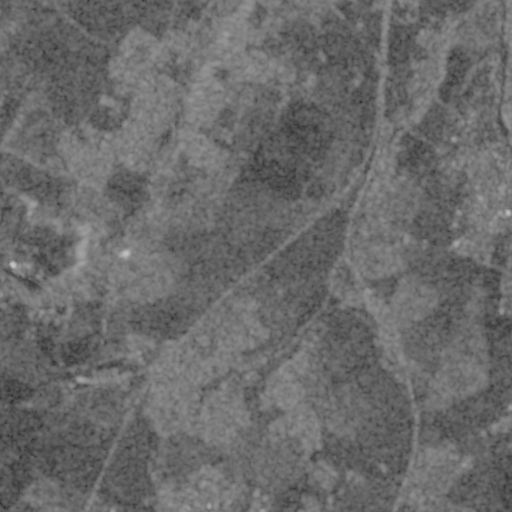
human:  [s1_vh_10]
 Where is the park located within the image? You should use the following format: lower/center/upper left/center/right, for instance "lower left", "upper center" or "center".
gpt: The park is located in the lower right of the image.
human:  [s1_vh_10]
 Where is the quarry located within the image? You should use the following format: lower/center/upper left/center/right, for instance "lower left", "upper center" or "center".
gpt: The quarry is located in the left of the image.
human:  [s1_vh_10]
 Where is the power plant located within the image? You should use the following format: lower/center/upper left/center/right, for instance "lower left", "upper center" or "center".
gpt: There is no power plant in the image.

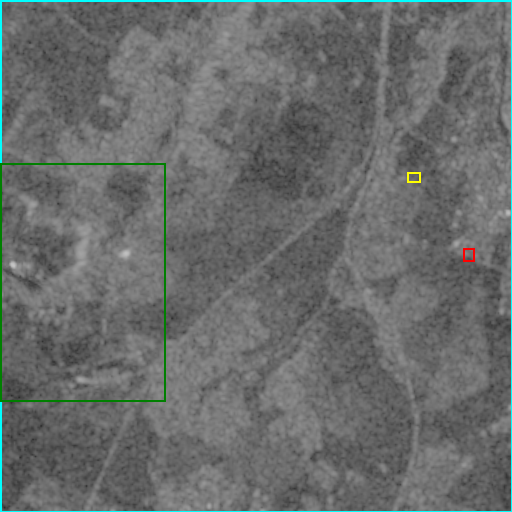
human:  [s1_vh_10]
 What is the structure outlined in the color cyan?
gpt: The structure outlined in cyan is a crop field.
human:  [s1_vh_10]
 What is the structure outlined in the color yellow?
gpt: The structure outlined in yellow is a park.
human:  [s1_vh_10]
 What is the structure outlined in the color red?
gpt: The structure outlined in red is a parking lot.
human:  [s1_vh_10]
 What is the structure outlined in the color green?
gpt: The structure outlined in green is a quarry.
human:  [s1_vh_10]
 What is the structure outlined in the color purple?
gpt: There is no purple outline.